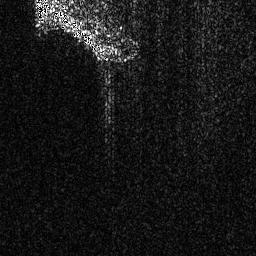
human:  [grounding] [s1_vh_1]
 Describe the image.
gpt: In the satellite image, there is  <ref>1 large ship </ref> <box>[[13, 0, 51, 24, 0]]</box> located at top.